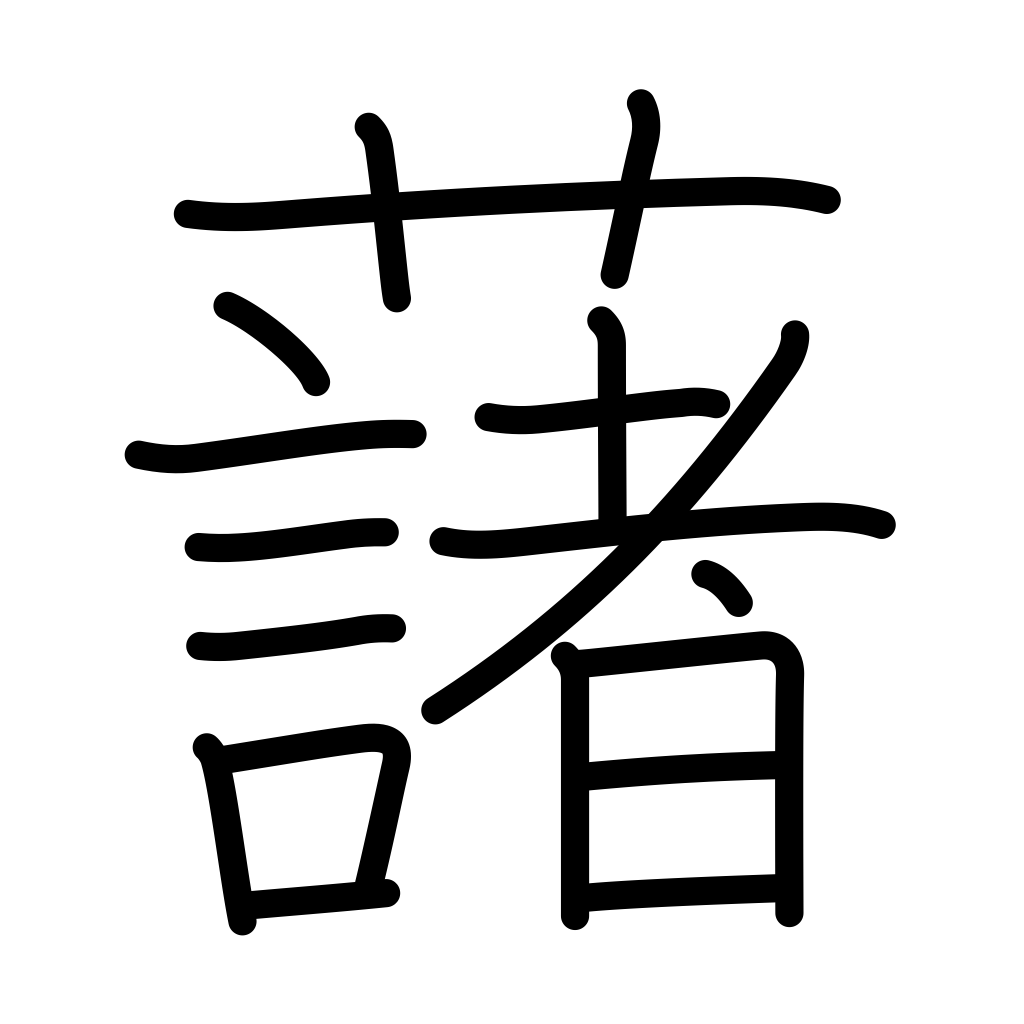
Meaning: potato